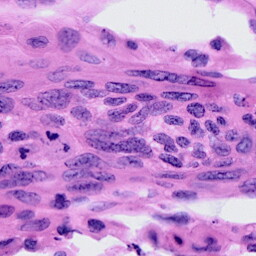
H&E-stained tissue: Cervix